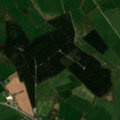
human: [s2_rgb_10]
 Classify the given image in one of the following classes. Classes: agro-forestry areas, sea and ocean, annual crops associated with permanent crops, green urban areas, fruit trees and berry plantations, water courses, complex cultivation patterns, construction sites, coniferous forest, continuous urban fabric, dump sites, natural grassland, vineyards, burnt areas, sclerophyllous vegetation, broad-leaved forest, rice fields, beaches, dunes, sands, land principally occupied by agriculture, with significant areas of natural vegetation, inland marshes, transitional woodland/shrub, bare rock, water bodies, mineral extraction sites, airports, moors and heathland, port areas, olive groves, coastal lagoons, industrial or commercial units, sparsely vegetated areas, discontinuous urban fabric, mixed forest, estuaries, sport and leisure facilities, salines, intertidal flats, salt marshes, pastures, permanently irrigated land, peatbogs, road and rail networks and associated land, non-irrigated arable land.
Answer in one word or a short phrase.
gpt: pastures, coniferous forest